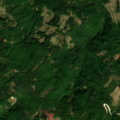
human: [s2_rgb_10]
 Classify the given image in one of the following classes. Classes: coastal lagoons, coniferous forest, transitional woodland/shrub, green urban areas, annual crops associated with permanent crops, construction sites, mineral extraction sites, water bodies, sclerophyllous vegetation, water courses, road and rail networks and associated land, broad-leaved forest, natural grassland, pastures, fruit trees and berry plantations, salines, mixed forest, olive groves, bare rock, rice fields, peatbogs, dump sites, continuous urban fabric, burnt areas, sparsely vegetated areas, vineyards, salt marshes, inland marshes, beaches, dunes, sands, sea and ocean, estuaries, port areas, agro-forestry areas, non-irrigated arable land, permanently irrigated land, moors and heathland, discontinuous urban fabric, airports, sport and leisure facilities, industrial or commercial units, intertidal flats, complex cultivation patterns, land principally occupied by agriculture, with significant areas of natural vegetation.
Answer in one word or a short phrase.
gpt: complex cultivation patterns, land principally occupied by agriculture, with significant areas of natural vegetation, broad-leaved forest